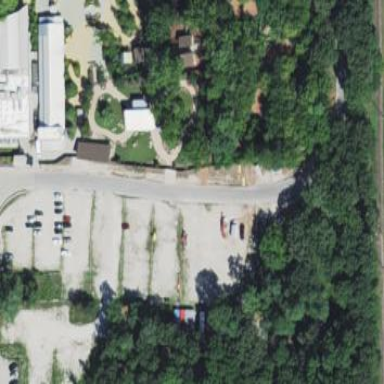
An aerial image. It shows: Parking area.